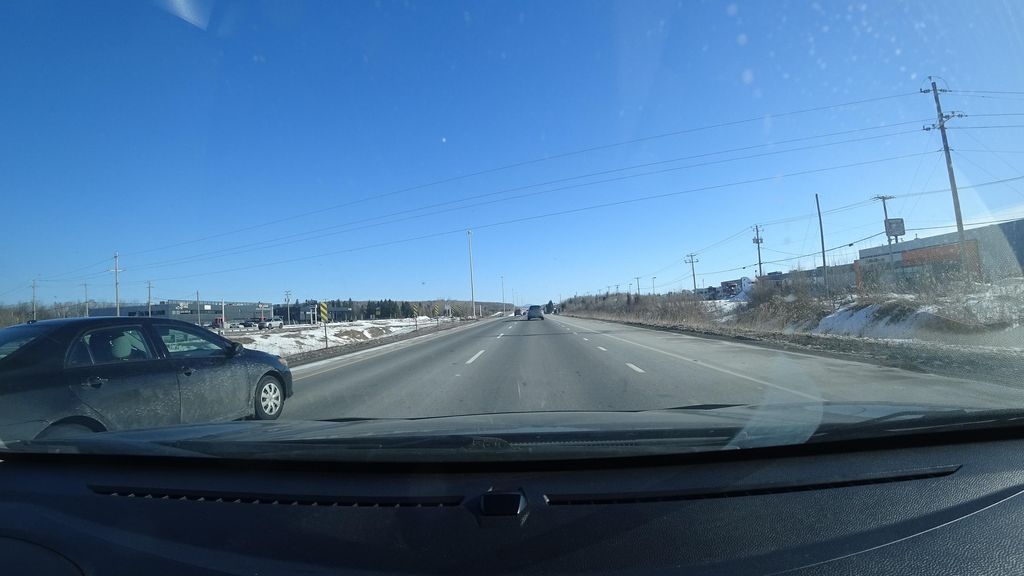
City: quebec_city